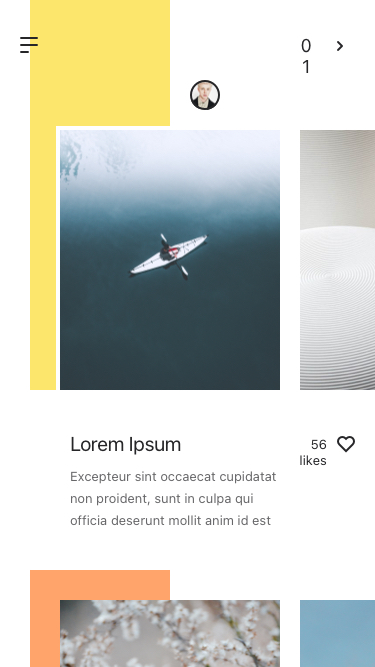
Text in this UI design:
Lorem Ipsum
Excepteur sint occaecat cupidatat non proident, sunt in culpa qui officia deserunt mollit anim id est laborum.
56 likes
01